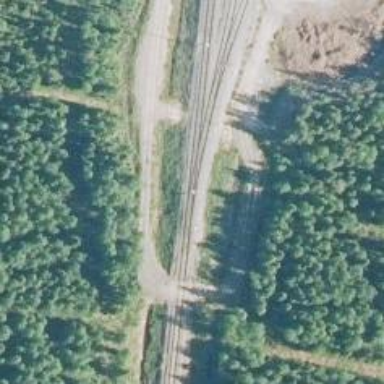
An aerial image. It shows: Continuous railway track.